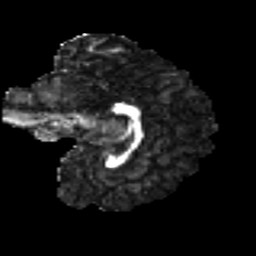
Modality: FA
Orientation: sagittal
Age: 21
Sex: male
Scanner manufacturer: ge
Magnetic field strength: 3 T
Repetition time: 7.8 s
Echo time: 0.0606 s